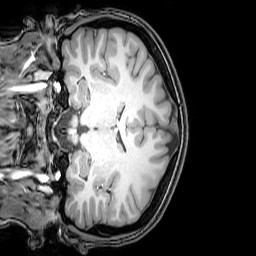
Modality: T1w
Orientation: coronal
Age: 20
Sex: female
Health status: healthy
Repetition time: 0.081 s
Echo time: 0.037 s